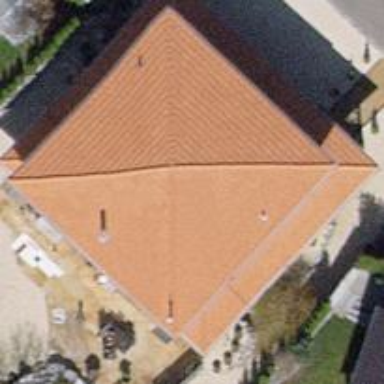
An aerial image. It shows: View of roof of building.